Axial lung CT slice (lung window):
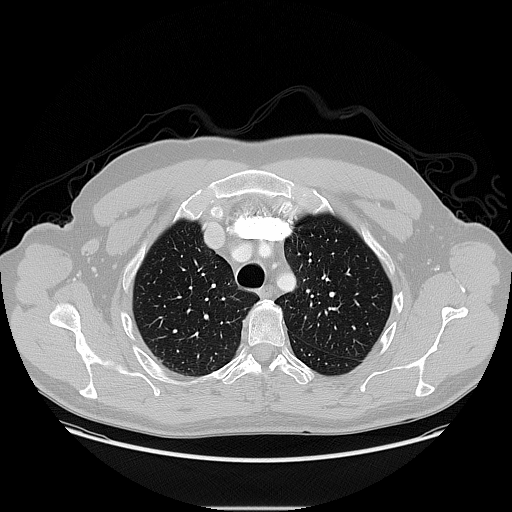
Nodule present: no